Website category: book
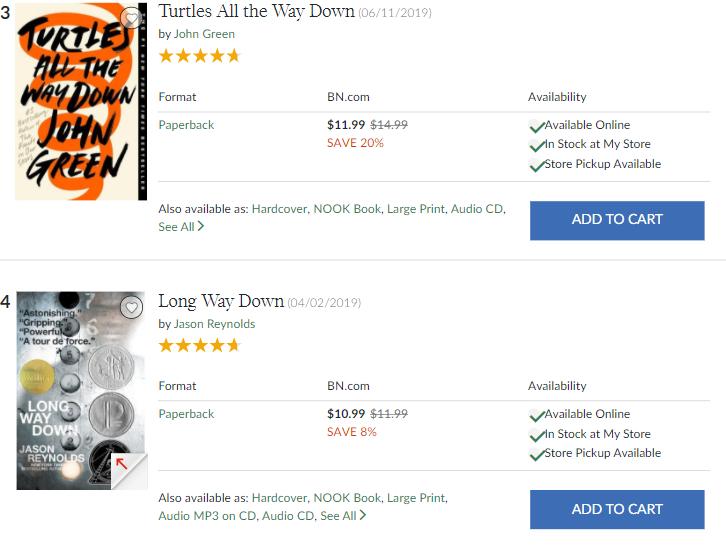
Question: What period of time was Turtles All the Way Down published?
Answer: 06/11/2019

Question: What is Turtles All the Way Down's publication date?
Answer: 06/11/2019

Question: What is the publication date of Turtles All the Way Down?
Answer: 06/11/2019

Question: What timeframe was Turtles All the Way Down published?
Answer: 06/11/2019

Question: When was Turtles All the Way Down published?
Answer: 06/11/2019

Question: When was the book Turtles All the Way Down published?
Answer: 06/11/2019

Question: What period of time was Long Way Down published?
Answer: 04/02/2019

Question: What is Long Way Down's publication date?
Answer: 04/02/2019

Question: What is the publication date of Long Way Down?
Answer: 04/02/2019

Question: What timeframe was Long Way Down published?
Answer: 04/02/2019

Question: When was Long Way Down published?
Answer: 04/02/2019

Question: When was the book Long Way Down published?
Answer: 04/02/2019

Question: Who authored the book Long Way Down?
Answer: Jason Reynolds

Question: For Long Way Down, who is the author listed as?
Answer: Jason Reynolds

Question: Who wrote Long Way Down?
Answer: Jason Reynolds

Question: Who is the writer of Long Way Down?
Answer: Jason Reynolds

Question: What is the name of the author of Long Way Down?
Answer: Jason Reynolds

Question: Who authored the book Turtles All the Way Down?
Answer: John Green

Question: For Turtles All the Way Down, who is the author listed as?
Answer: John Green

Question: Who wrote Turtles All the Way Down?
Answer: John Green

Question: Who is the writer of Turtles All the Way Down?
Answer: John Green

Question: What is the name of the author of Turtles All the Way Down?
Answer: John Green

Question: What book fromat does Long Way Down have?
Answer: Paperback

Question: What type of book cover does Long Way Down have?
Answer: Paperback

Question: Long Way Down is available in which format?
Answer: Paperback

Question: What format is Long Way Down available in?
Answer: Paperback

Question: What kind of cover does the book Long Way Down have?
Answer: Paperback

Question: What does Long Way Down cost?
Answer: $10.99

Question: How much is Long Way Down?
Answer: $10.99

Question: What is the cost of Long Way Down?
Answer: $10.99

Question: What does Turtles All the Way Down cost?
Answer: $11.99

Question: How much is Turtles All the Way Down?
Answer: $11.99

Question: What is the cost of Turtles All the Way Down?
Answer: $11.99

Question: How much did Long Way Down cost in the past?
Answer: $11.99

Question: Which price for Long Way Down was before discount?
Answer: $11.99

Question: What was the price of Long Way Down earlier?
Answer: $11.99

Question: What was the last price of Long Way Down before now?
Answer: $11.99

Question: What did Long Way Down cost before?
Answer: $11.99

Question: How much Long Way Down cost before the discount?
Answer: $11.99

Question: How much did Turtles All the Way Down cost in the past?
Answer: $14.99

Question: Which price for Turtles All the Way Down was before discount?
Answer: $14.99

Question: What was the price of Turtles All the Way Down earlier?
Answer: $14.99

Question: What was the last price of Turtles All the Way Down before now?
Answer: $14.99

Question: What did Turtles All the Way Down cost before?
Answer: $14.99

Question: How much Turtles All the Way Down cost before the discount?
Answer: $14.99

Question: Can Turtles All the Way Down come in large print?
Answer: yes

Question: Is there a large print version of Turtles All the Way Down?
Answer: yes

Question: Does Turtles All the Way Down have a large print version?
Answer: yes

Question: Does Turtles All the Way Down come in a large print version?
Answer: yes

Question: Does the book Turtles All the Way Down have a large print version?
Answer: yes

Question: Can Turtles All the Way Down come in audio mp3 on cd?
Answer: no

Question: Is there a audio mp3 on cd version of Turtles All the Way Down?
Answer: no

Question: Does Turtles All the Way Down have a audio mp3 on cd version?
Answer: no

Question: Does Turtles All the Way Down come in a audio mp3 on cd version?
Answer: no

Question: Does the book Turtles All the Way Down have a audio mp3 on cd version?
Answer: no

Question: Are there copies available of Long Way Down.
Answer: yes

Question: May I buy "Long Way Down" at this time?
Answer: yes

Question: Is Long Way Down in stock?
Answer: yes

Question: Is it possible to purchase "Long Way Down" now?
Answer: yes

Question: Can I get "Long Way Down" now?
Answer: yes

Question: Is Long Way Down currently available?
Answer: yes

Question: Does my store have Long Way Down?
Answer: yes

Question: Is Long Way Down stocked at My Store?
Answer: yes

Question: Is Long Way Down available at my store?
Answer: yes